Interaction volume radius: 5 \u00c5
Interaction volume height: 35 \u00c5
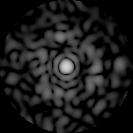
Disorder parameter: 0.7735